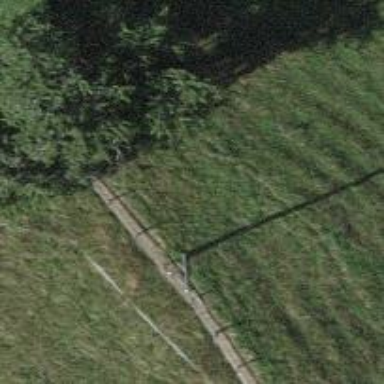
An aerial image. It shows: Power pole.